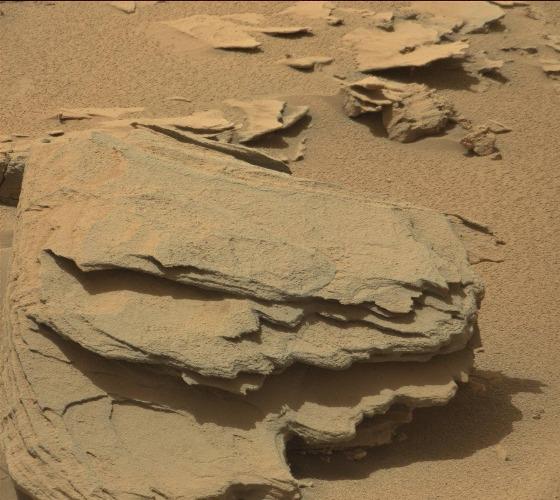
Terrain classes present: Bedrock, Gravel / Sand / Soil, Rock, Shadow